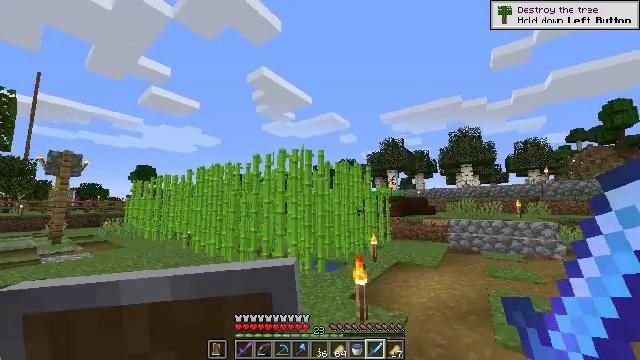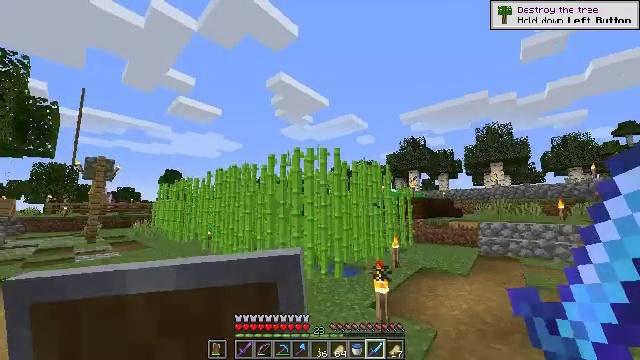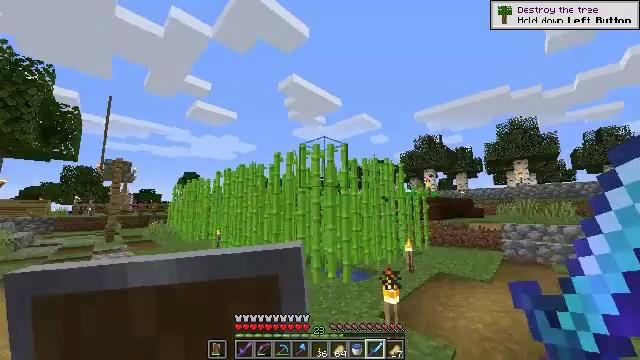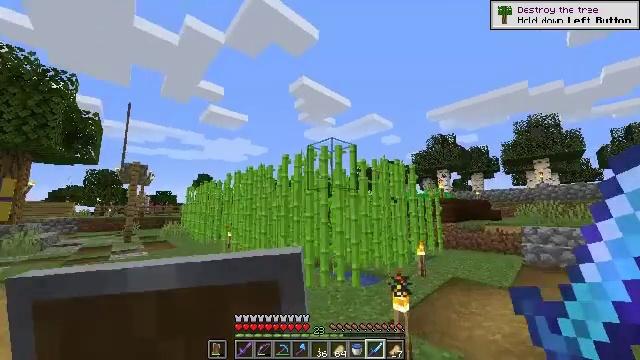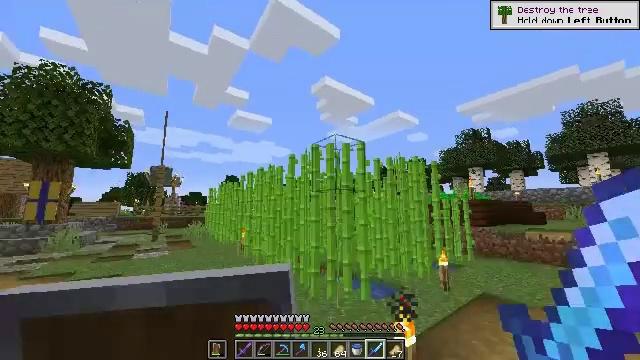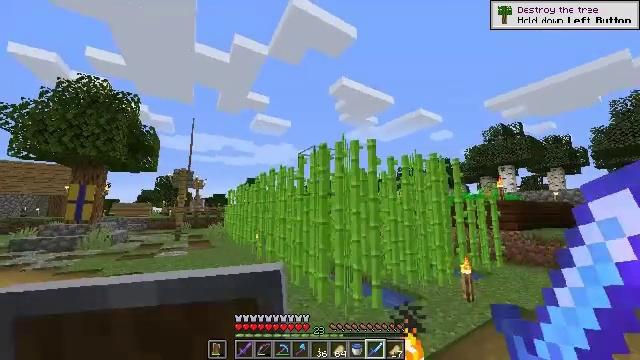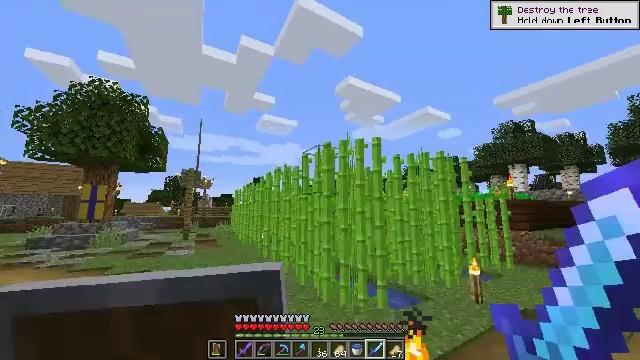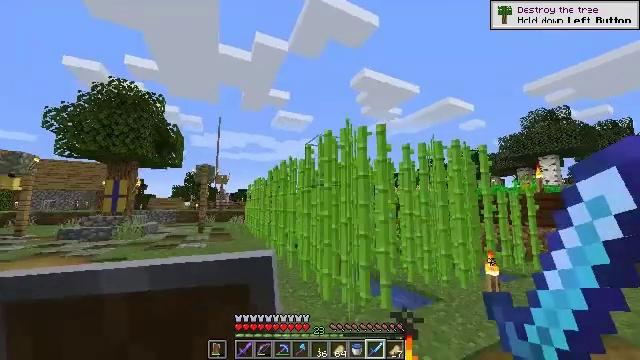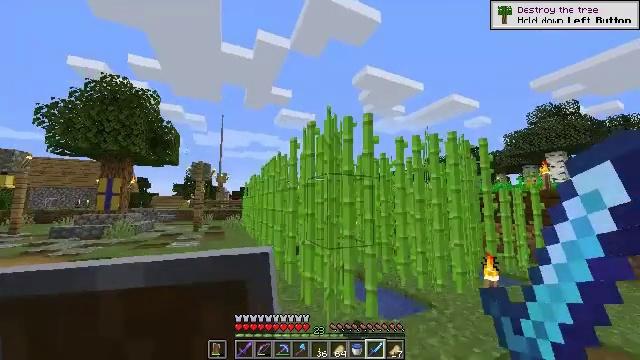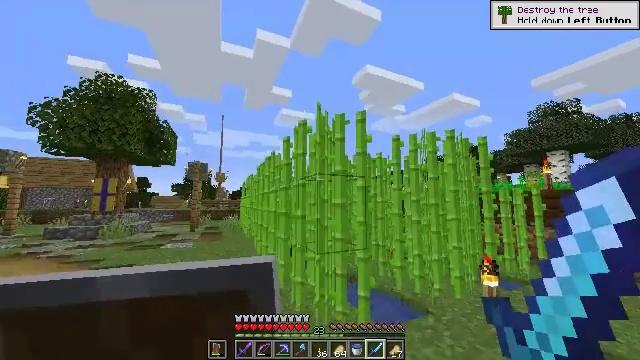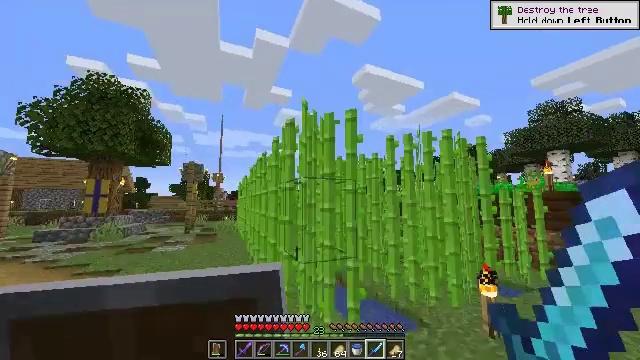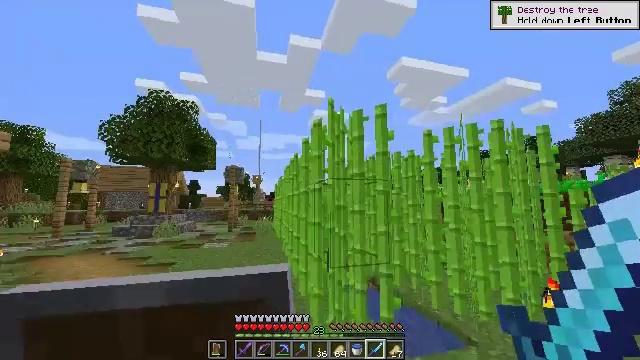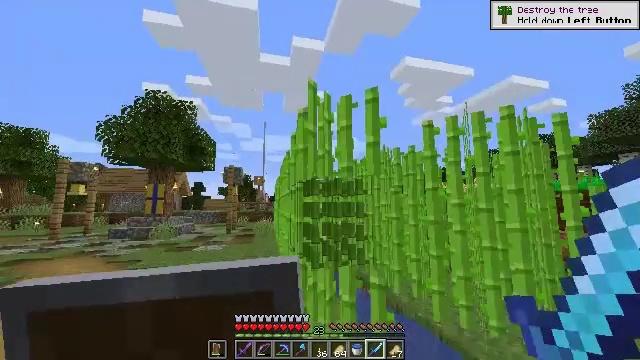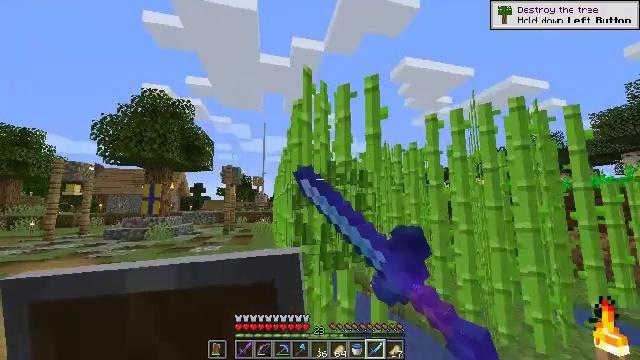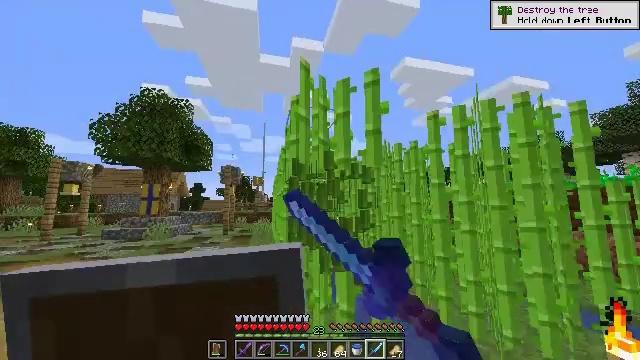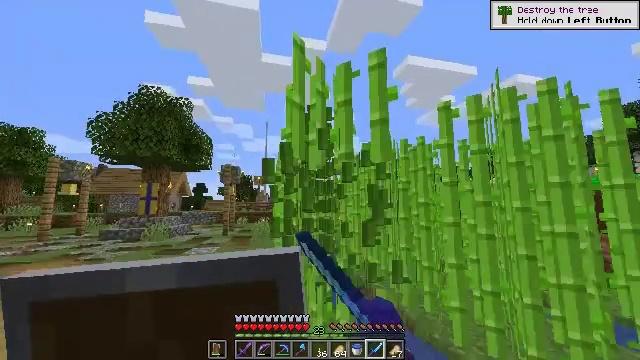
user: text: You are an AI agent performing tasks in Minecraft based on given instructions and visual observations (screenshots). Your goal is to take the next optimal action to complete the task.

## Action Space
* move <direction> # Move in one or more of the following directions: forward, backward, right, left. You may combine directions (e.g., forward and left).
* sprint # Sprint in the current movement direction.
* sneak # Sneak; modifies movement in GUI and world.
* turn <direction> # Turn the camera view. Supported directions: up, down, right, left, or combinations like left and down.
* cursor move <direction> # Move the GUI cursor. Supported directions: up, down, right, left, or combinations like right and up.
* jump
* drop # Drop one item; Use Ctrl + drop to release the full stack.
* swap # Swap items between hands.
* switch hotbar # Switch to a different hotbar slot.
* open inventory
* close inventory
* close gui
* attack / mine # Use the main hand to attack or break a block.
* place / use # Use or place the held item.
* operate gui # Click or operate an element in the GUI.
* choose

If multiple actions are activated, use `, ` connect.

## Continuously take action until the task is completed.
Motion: motion action
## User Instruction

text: Gather sugar cane for crafting.
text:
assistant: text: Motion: move forward and move right, turn left
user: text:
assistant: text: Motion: move forward and move right, turn left
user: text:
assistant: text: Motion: move forward and move right, turn left
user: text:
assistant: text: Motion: move forward and move right, turn left
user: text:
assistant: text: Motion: move forward and move right, turn left
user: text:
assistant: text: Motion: move forward and move right, turn left
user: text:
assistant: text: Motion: move forward and move right, turn left and down
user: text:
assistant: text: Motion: move forward and move right
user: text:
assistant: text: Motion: move forward and move right
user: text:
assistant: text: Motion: move forward and move right
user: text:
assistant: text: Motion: move forward and move right, turn left
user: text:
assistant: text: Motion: move forward, turn left, attack / mine
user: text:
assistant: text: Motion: move forward, attack / mine
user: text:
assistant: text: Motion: move forward, attack / mine
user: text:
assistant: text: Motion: move forward, attack / mine
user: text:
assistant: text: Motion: move forward, turn left, attack / mine
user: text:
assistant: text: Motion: move forward, turn left, attack / mine
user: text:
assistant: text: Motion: move forward, turn left and down, attack / mine
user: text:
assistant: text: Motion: move forward, attack / mine
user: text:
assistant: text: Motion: move forward, attack / mine
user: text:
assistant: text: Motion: move forward, attack / mine
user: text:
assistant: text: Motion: move forward, attack / mine
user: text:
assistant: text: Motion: move forward, attack / mine
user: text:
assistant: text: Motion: move forward, attack / mine
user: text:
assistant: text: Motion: move forward, attack / mine
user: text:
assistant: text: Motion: move forward, attack / mine
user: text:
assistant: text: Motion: move forward, attack / mine
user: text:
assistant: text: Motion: move forward, attack / mine
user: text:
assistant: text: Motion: move forward, turn left, attack / mine
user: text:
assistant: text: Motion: move forward, attack / mine